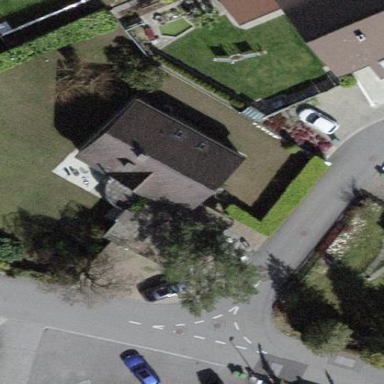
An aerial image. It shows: Building with tiled roof.